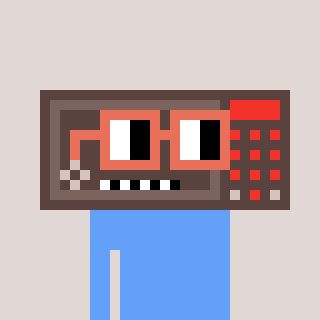
a pixel art character with square orange glasses, a wallsafe-shaped head and a blue-colored body on a warm background